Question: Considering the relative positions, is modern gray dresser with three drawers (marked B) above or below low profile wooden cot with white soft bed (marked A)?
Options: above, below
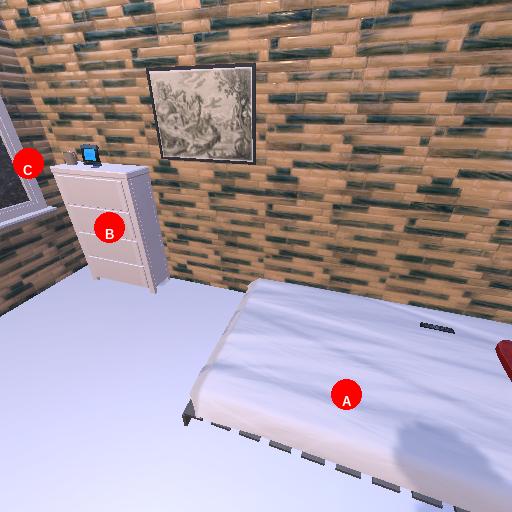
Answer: above